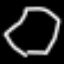
Label: octagon